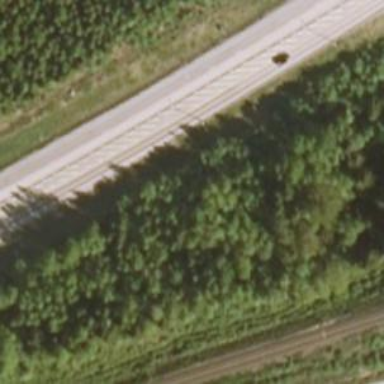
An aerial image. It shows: Asphalt road classified as trunk highway.